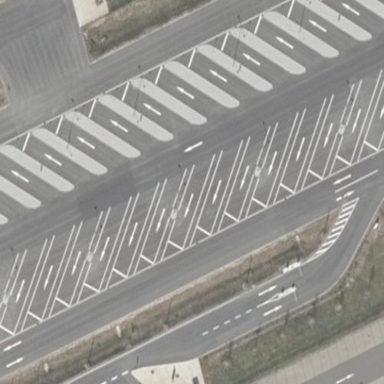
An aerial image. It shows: Bus station with parking lot surface.